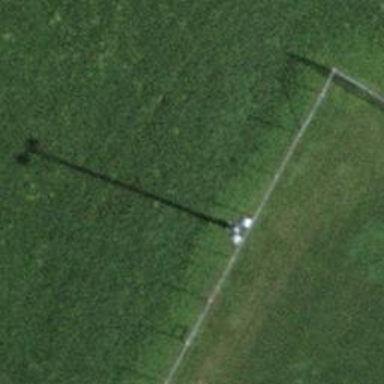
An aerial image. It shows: Mast structure.